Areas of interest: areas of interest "Basketball Arena"
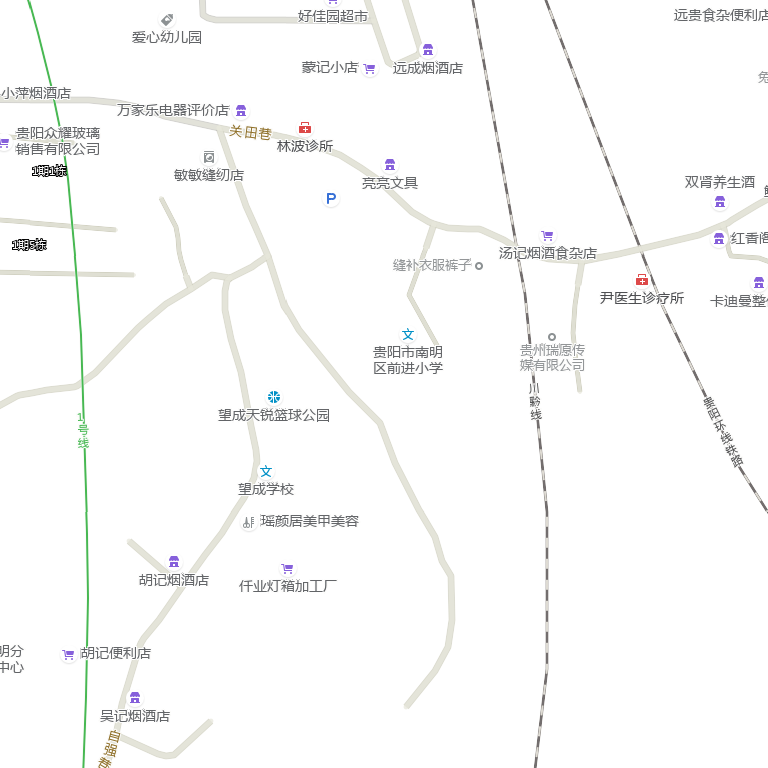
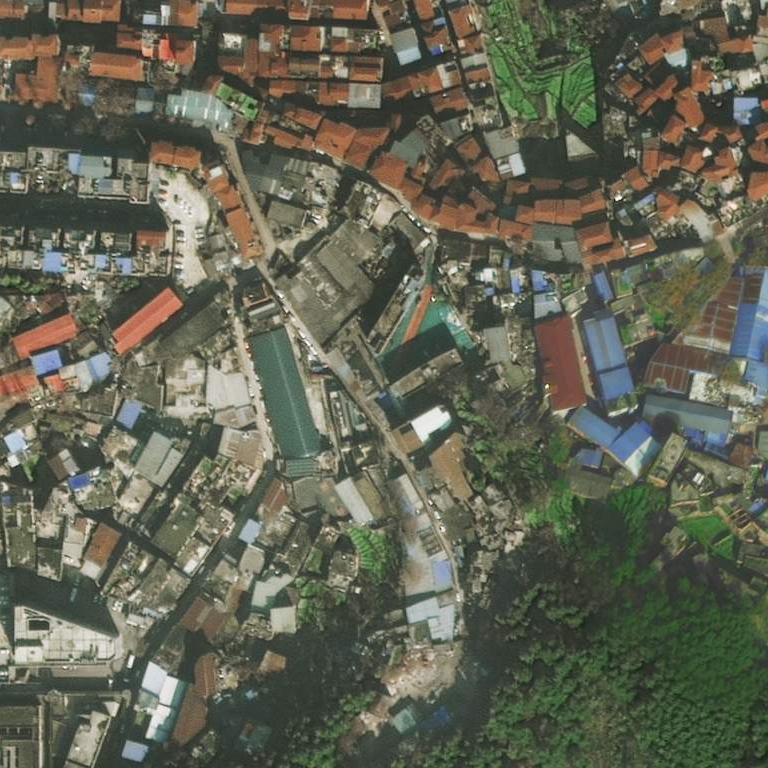